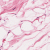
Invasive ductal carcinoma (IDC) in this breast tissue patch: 0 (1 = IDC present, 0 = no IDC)